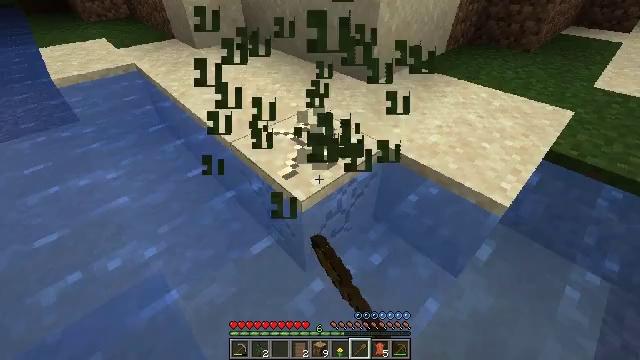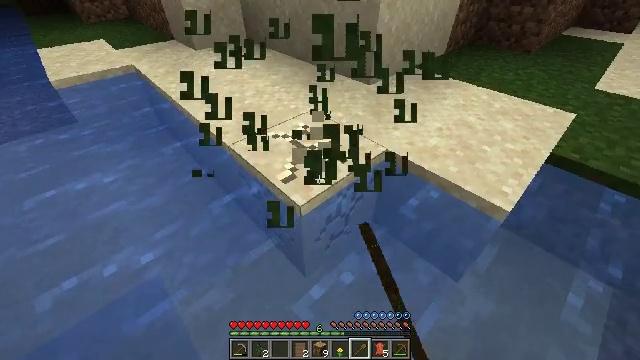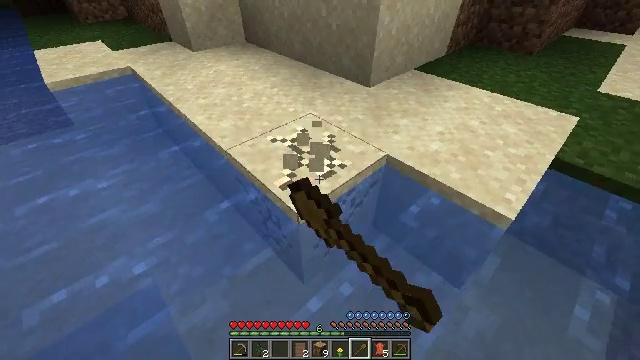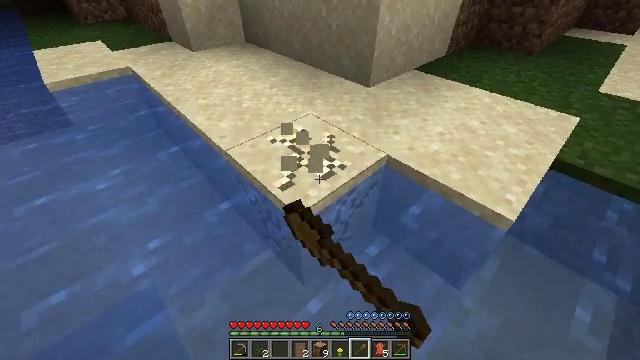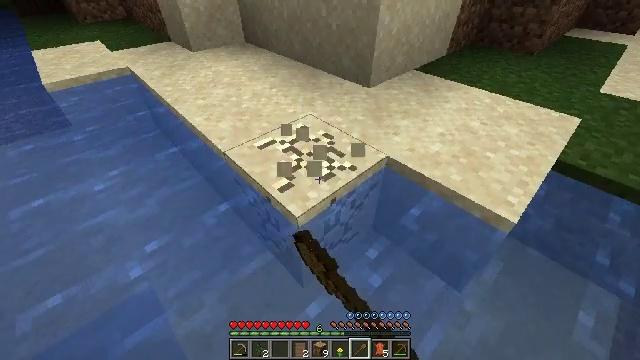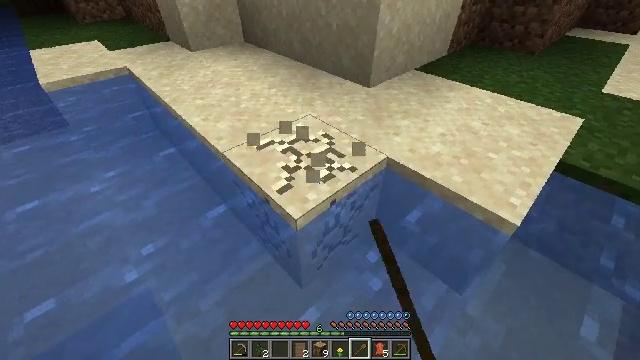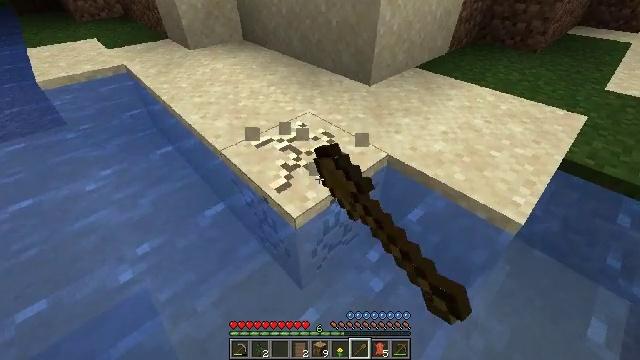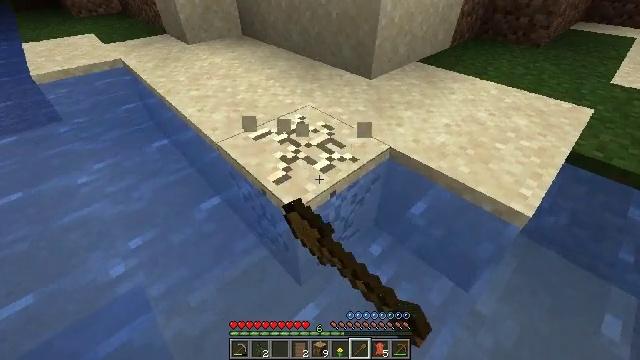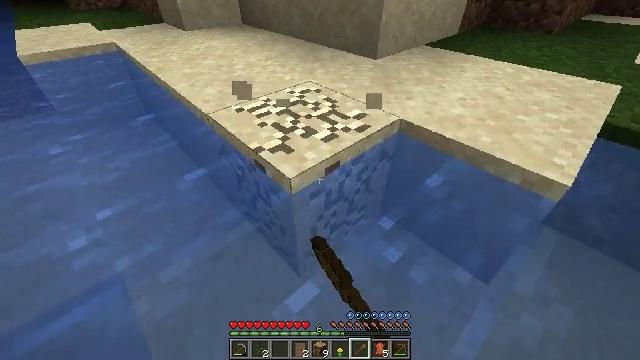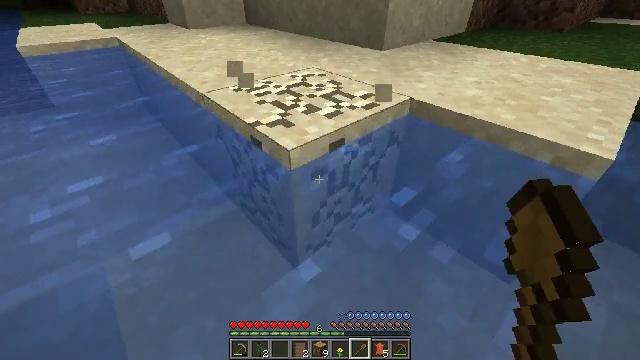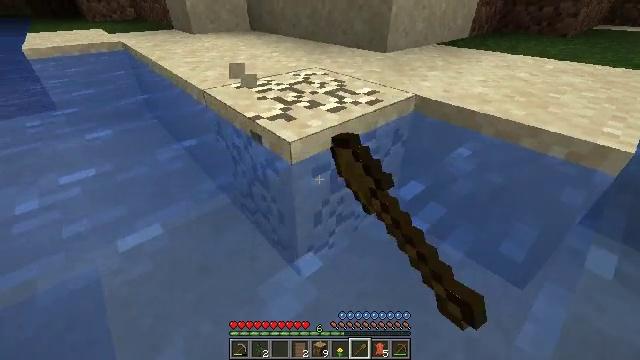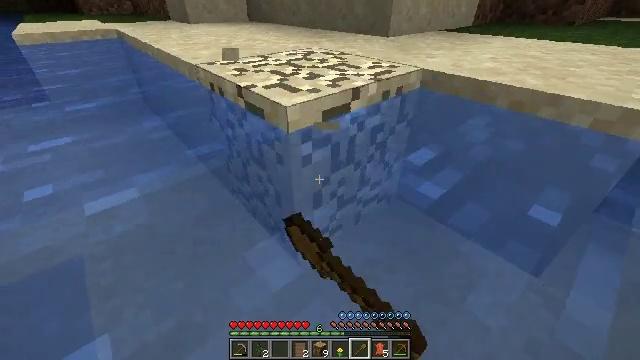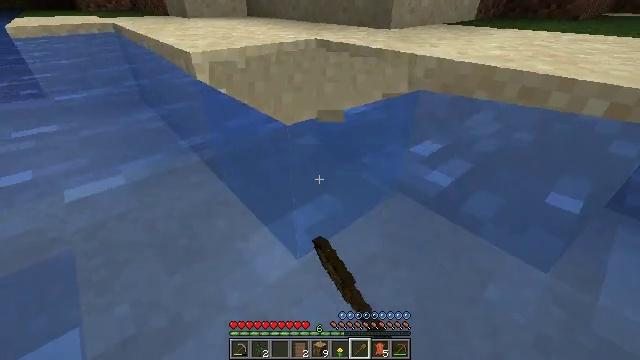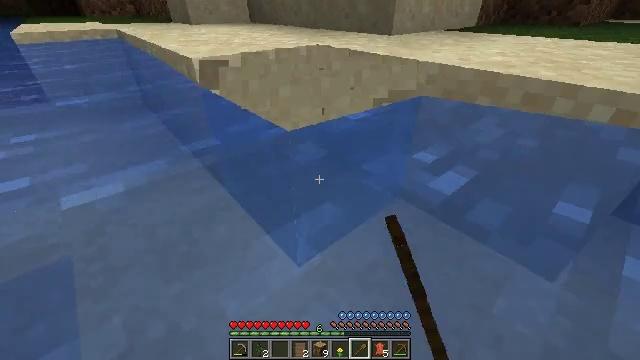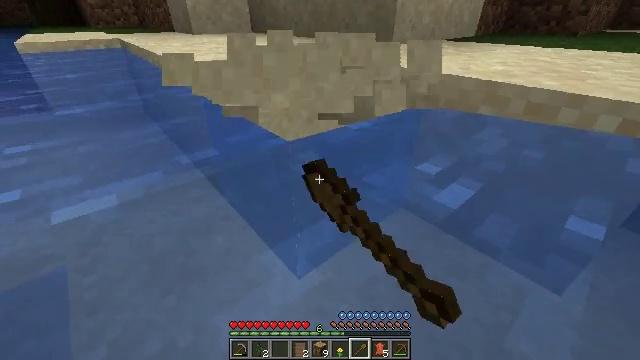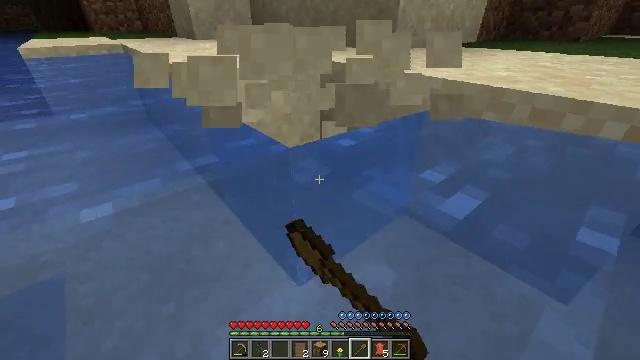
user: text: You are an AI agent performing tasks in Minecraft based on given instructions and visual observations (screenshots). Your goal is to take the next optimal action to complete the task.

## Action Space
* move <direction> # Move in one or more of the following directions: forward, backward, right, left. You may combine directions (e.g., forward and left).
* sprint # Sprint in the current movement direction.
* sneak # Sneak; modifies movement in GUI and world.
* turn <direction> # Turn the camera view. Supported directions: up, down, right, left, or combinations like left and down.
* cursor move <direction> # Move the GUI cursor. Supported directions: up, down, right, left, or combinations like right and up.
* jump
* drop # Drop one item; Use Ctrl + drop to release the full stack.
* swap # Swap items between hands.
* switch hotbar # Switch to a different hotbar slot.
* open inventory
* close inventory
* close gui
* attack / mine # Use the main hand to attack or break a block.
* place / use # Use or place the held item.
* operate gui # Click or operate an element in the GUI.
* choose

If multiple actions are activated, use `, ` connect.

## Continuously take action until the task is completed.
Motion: motion action
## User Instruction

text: Gather sand from the desert.
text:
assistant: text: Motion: attack / mine
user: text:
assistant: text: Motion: attack / mine
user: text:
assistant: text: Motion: attack / mine
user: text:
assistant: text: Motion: attack / mine
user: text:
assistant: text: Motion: attack / mine
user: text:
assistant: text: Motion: sneak, attack / mine
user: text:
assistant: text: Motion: sneak, attack / mine
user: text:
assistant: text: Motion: sneak, turn up, attack / mine
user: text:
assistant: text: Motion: sneak, turn up, attack / mine
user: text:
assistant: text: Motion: move forward, sneak, turn up, attack / mine
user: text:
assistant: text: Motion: move forward, sneak, attack / mine
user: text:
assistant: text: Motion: move forward, sneak, attack / mine
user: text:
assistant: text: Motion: move forward, sneak, turn up, attack / mine
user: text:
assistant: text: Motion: move forward, sneak, turn up, attack / mine
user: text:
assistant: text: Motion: move forward, sneak, attack / mine
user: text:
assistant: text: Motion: move forward, sneak, attack / mine
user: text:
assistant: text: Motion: move forward, sneak, attack / mine
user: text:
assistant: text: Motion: move forward, sneak, attack / mine
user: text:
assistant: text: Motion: move forward, sneak, attack / mine
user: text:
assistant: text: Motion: move forward, sneak, turn left and up, attack / mine
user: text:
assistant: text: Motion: move forward, sneak, turn left and up, attack / mine
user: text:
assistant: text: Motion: move forward, sneak, turn left and up, attack / mine
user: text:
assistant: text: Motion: move forward, sneak, attack / mine
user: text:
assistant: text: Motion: move forward, sneak, attack / mine
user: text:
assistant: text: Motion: move forward, sneak, attack / mine
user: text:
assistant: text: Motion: move forward, sneak, attack / mine
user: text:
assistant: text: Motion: move forward, sneak, attack / mine
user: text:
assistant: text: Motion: move forward, sneak, turn left and up, attack / mine
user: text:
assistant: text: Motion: move forward, sneak, attack / mine
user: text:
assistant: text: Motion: move forward, sneak, attack / mine